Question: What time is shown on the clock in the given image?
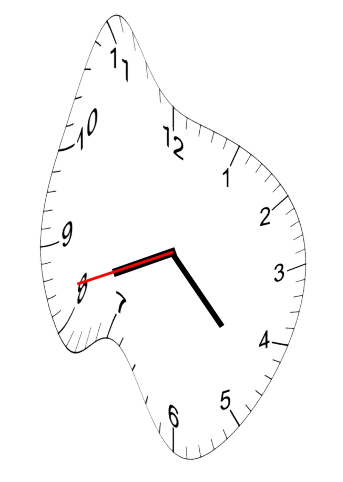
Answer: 08:22:42